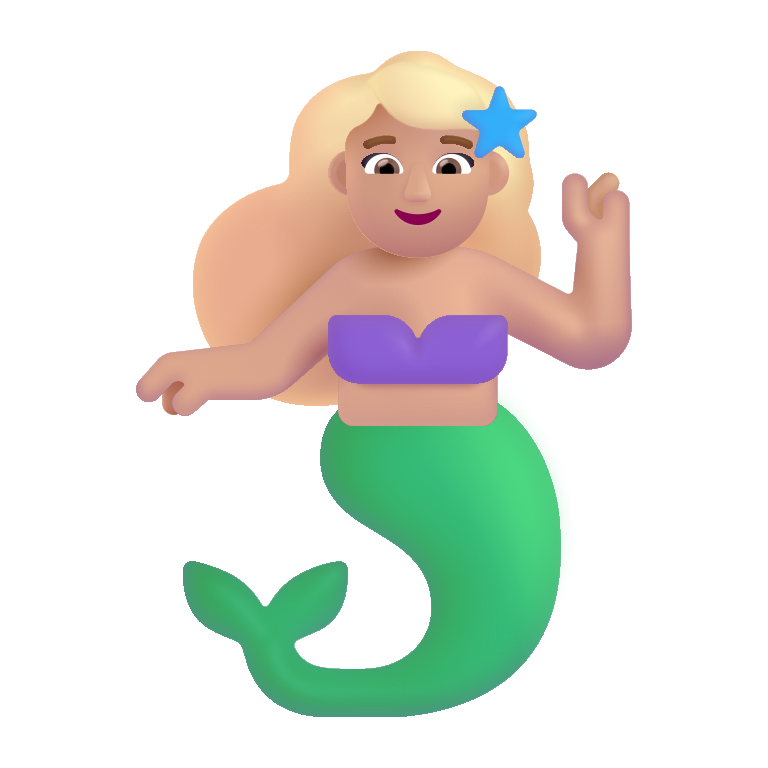
woman merpeople color  light